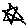
Label: star